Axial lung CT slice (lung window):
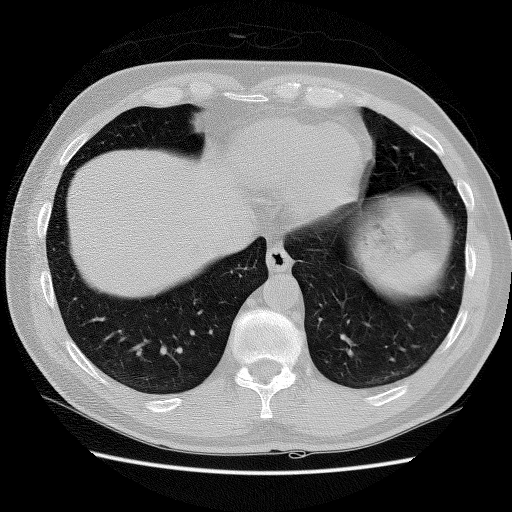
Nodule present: no